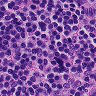
Metastatic tissue present: no